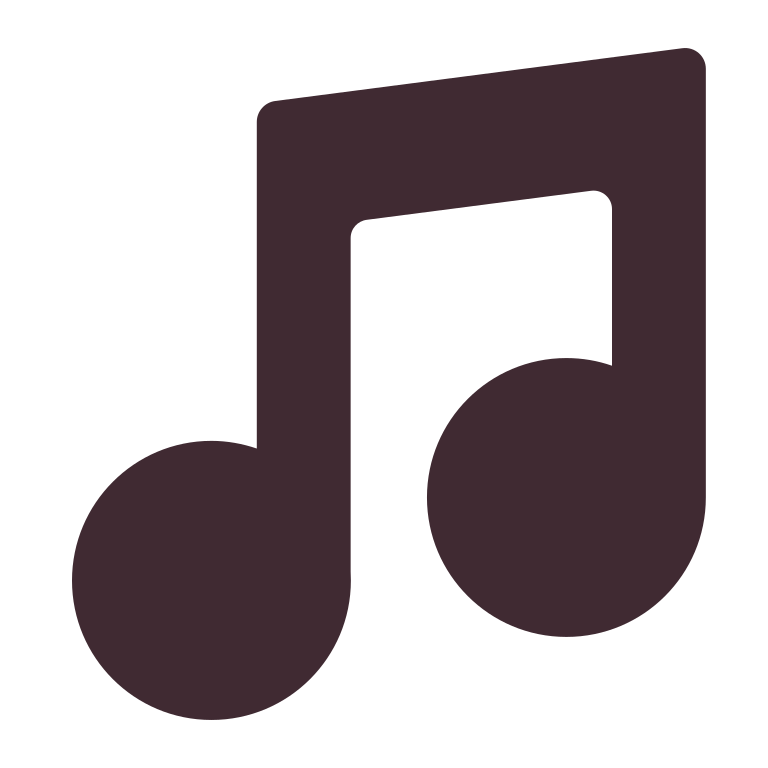
musical note flat